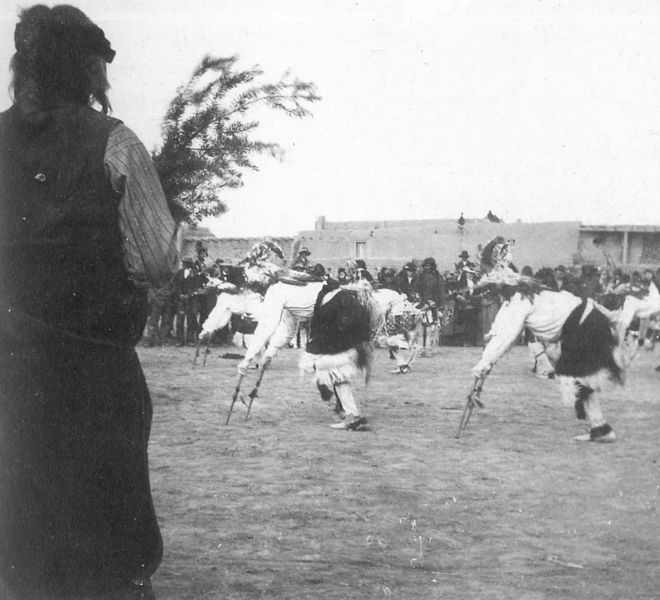
Titel: Antilopentanz in San Ildefonso
Künstler: Aby Warburg
Institution: London, The Warburg Institute Archive ©
Schlagwörter: grau, schwarz, weiss, tiere, tanz, hemd, kostüm, tanzen, lehm, afrika, foto, zweig, staub, veranstaltung, kolonie, tradition, lehmhütte, vierbeiner, südamerika, schwazr, eingeborene, festival, indigene